Question: I was trying my hand with recyclerview and floating action button for an app. The problem I encountered is that the floating action button hinders with the buttons in recyclerview. I looked up how the android apps such as phone app(one where you have contacts displayed in gridvew) are designed to deal with this, I see that there is empty space left in the bottom which gives space between recyclerview and floating action button, user just needs to scroll to the bottom to avoid the overlap.
I tried to add a view after recyclerview but not its not getting displayed, also this view should move along with the recyclerview rows. What am I missing to show a view in the end of the recyclerview.
My layout file:
'''
<RelativeLayout xmlns:android="http://schemas.android.com/apk/res/android"
android:layout_width="match_parent"
android:layout_height="match_parent"
android:background="#6fbababa">
<android.support.v7.widget.RecyclerView
android:id="@+id/my_recycler_view"
android:layout_width="match_parent"
android:layout_height="wrap_content"
android:scrollbars="vertical"/>
<ImageButton
android:id="@+id/button_floating_action"
android:layout_width="wrap_content"
android:layout_height="wrap_content"
android:layout_alignParentRight="true"
android:layout_alignParentEnd="true"
android:src="@drawable/ic_fab"
android:background="@null"
android:layout_alignParentBottom="true"
android:layout_marginBottom="12dp"
android:layout_marginEnd="12dp"
android:layout_marginRight="12dp"
android:elevation="2dp"/>
<View
android:layout_width="match_parent"
android:layout_height="30dp"
android:layout_below="@id/my_recycler_view"
android:background="@color/white"/>
</RelativeLayout>
'''

Modified the layout code to make it work.
'''
<android.support.v7.widget.RecyclerView
android:id="@+id/my_recycler_view"
android:layout_width="match_parent"
android:layout_height="match_parent"
android:clipToPadding="false"
android:paddingBottom="30dp"
android:scrollbars="vertical"/>
'''
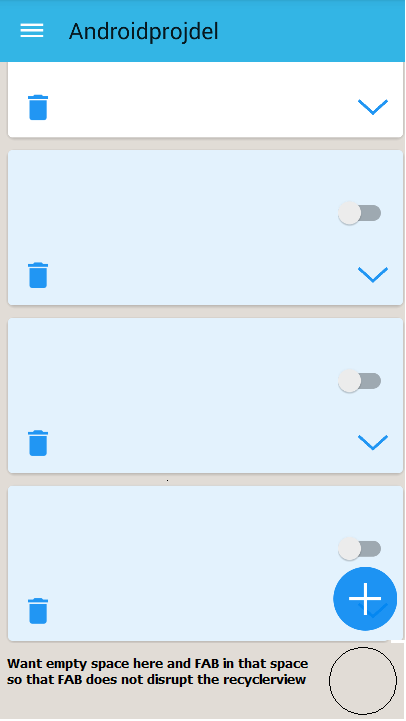
Answer: Add bottom padding to the RecyclerView.
Also, don't use 'android:layout_height="wrap_content"' unless you've overridden 'onMeasure' in the layout manager. Current layout managers do not yet support wrap content.
Add the attribute 'android:clipToPadding="false"' to achieve the goal.
As mentioned in comments.